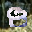
Label: 8